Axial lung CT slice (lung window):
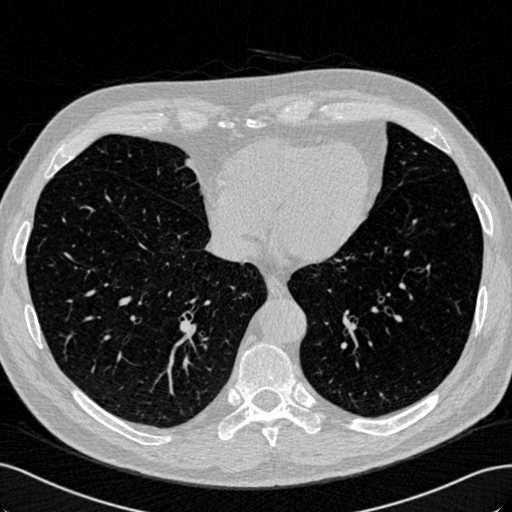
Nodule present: no